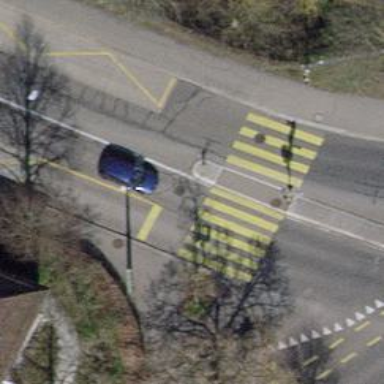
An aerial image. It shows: Crossing with traffic signals and central island.